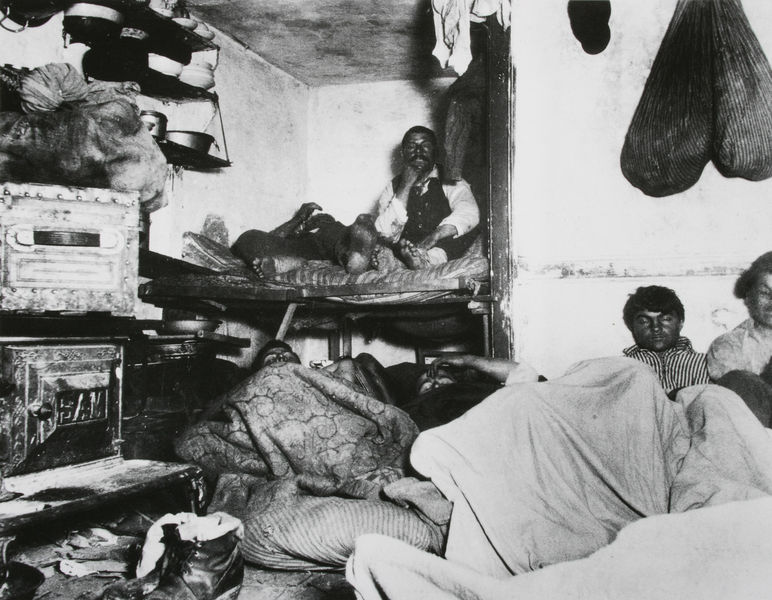
Titel: Five Cents a Spot
Künstler: Jacob A. Riis
Standort: New York (New York)
Institution: Museum of the City New York
Schlagwörter: mann, nackt, schlaf, weiß, menschen, sitzen, wäsche, braun, frisur, grau, haar, männer, raum, schwarz, tisch, zimmer, bart, regal, wand, schüssel, teller, haare, sitzend, decke, ofen, sack, chaos, topf, liegen, schlafen, schlafend, enge, kisten, schuhe, bündel, russland, säcke, füsse, saal, arbeiter, wohnung, streifen, bett, bettdecke, schlafzimmer, stube, gestell, kammer, laken, liegend, foto, fotografie, töpfe, wände, eng, geschirr, schwarz weiss, brille, kiste, beutel, schuh, bettzeug, leben, schüsseln, armut, indien, wohnen, niedrig, koffer, lager, decken, kästen, dokumentation, betten, voll, quartier, zudecken, truhen, überfüllt, insassen, schlafsaal, stockbett, habseligkeiten, asyl, tagelöhner, radio, betts, britsche, fenstlos, hochbett, ofentür, pyjama, unterbringung